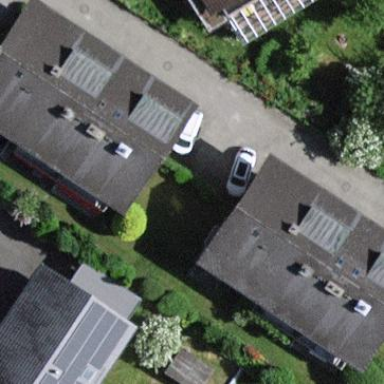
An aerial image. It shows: Semidetached house.